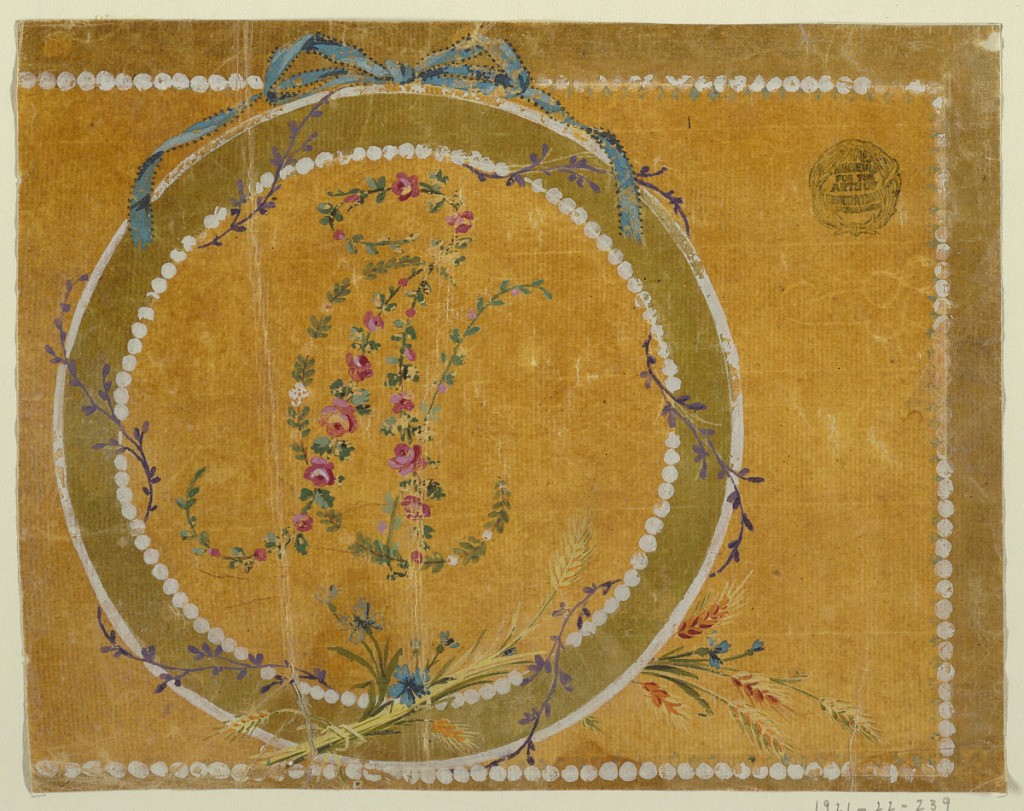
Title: Design for an Embroidered or Woven Medallion
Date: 1775–1790
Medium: Brush and gouache on glazed tracing paper
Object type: Drawing
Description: A circular frame is fastened with a bow-knot to a dotted frame, the left side of which is not shown. Boughs form a monogram CA under a wreath in the medallion.